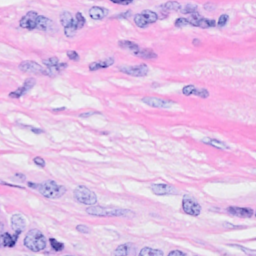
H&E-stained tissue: Breast